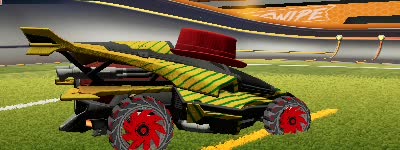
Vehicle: aftershock